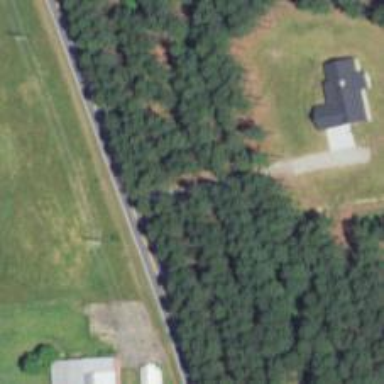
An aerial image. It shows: Driveway.